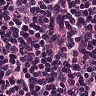
Metastatic tissue present: yes